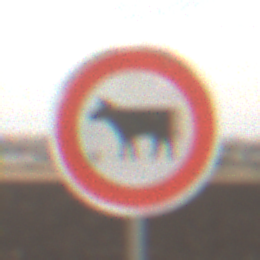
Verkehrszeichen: VerbotViehtrieb
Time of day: MorningAfternoon
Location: Outdoor (Nature)
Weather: Overcast
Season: NotSpecified
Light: Natural